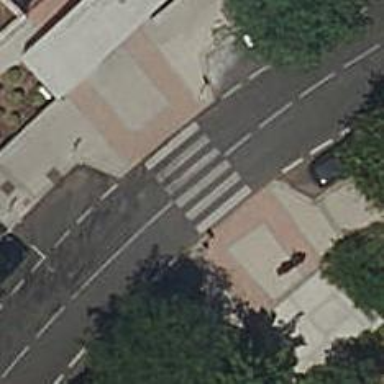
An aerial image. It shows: Uncontrolled footway crossing with markings.